Question: My jenkins have configured to use 'OpenID SSO' to login.
My question is how to use a to login without changing the 'Security Realm' from 'OpenID SSO' to 'Jenkins' own user database'.
By saying , I mean those who signs up from the jenkins signup page: <URL>

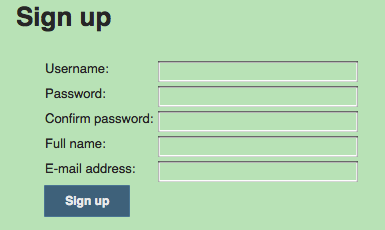
Answer: This isn't easily possible.
As mentioned in this <URL>, the easiest solution would be to add this extra user to your SSO system.
Alternatively, as the other non-accepted answer there mentions, along with <URL>, you could look into setting up PAM authentication, as that would let you delegate to multiple authentication schemes.